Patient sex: M
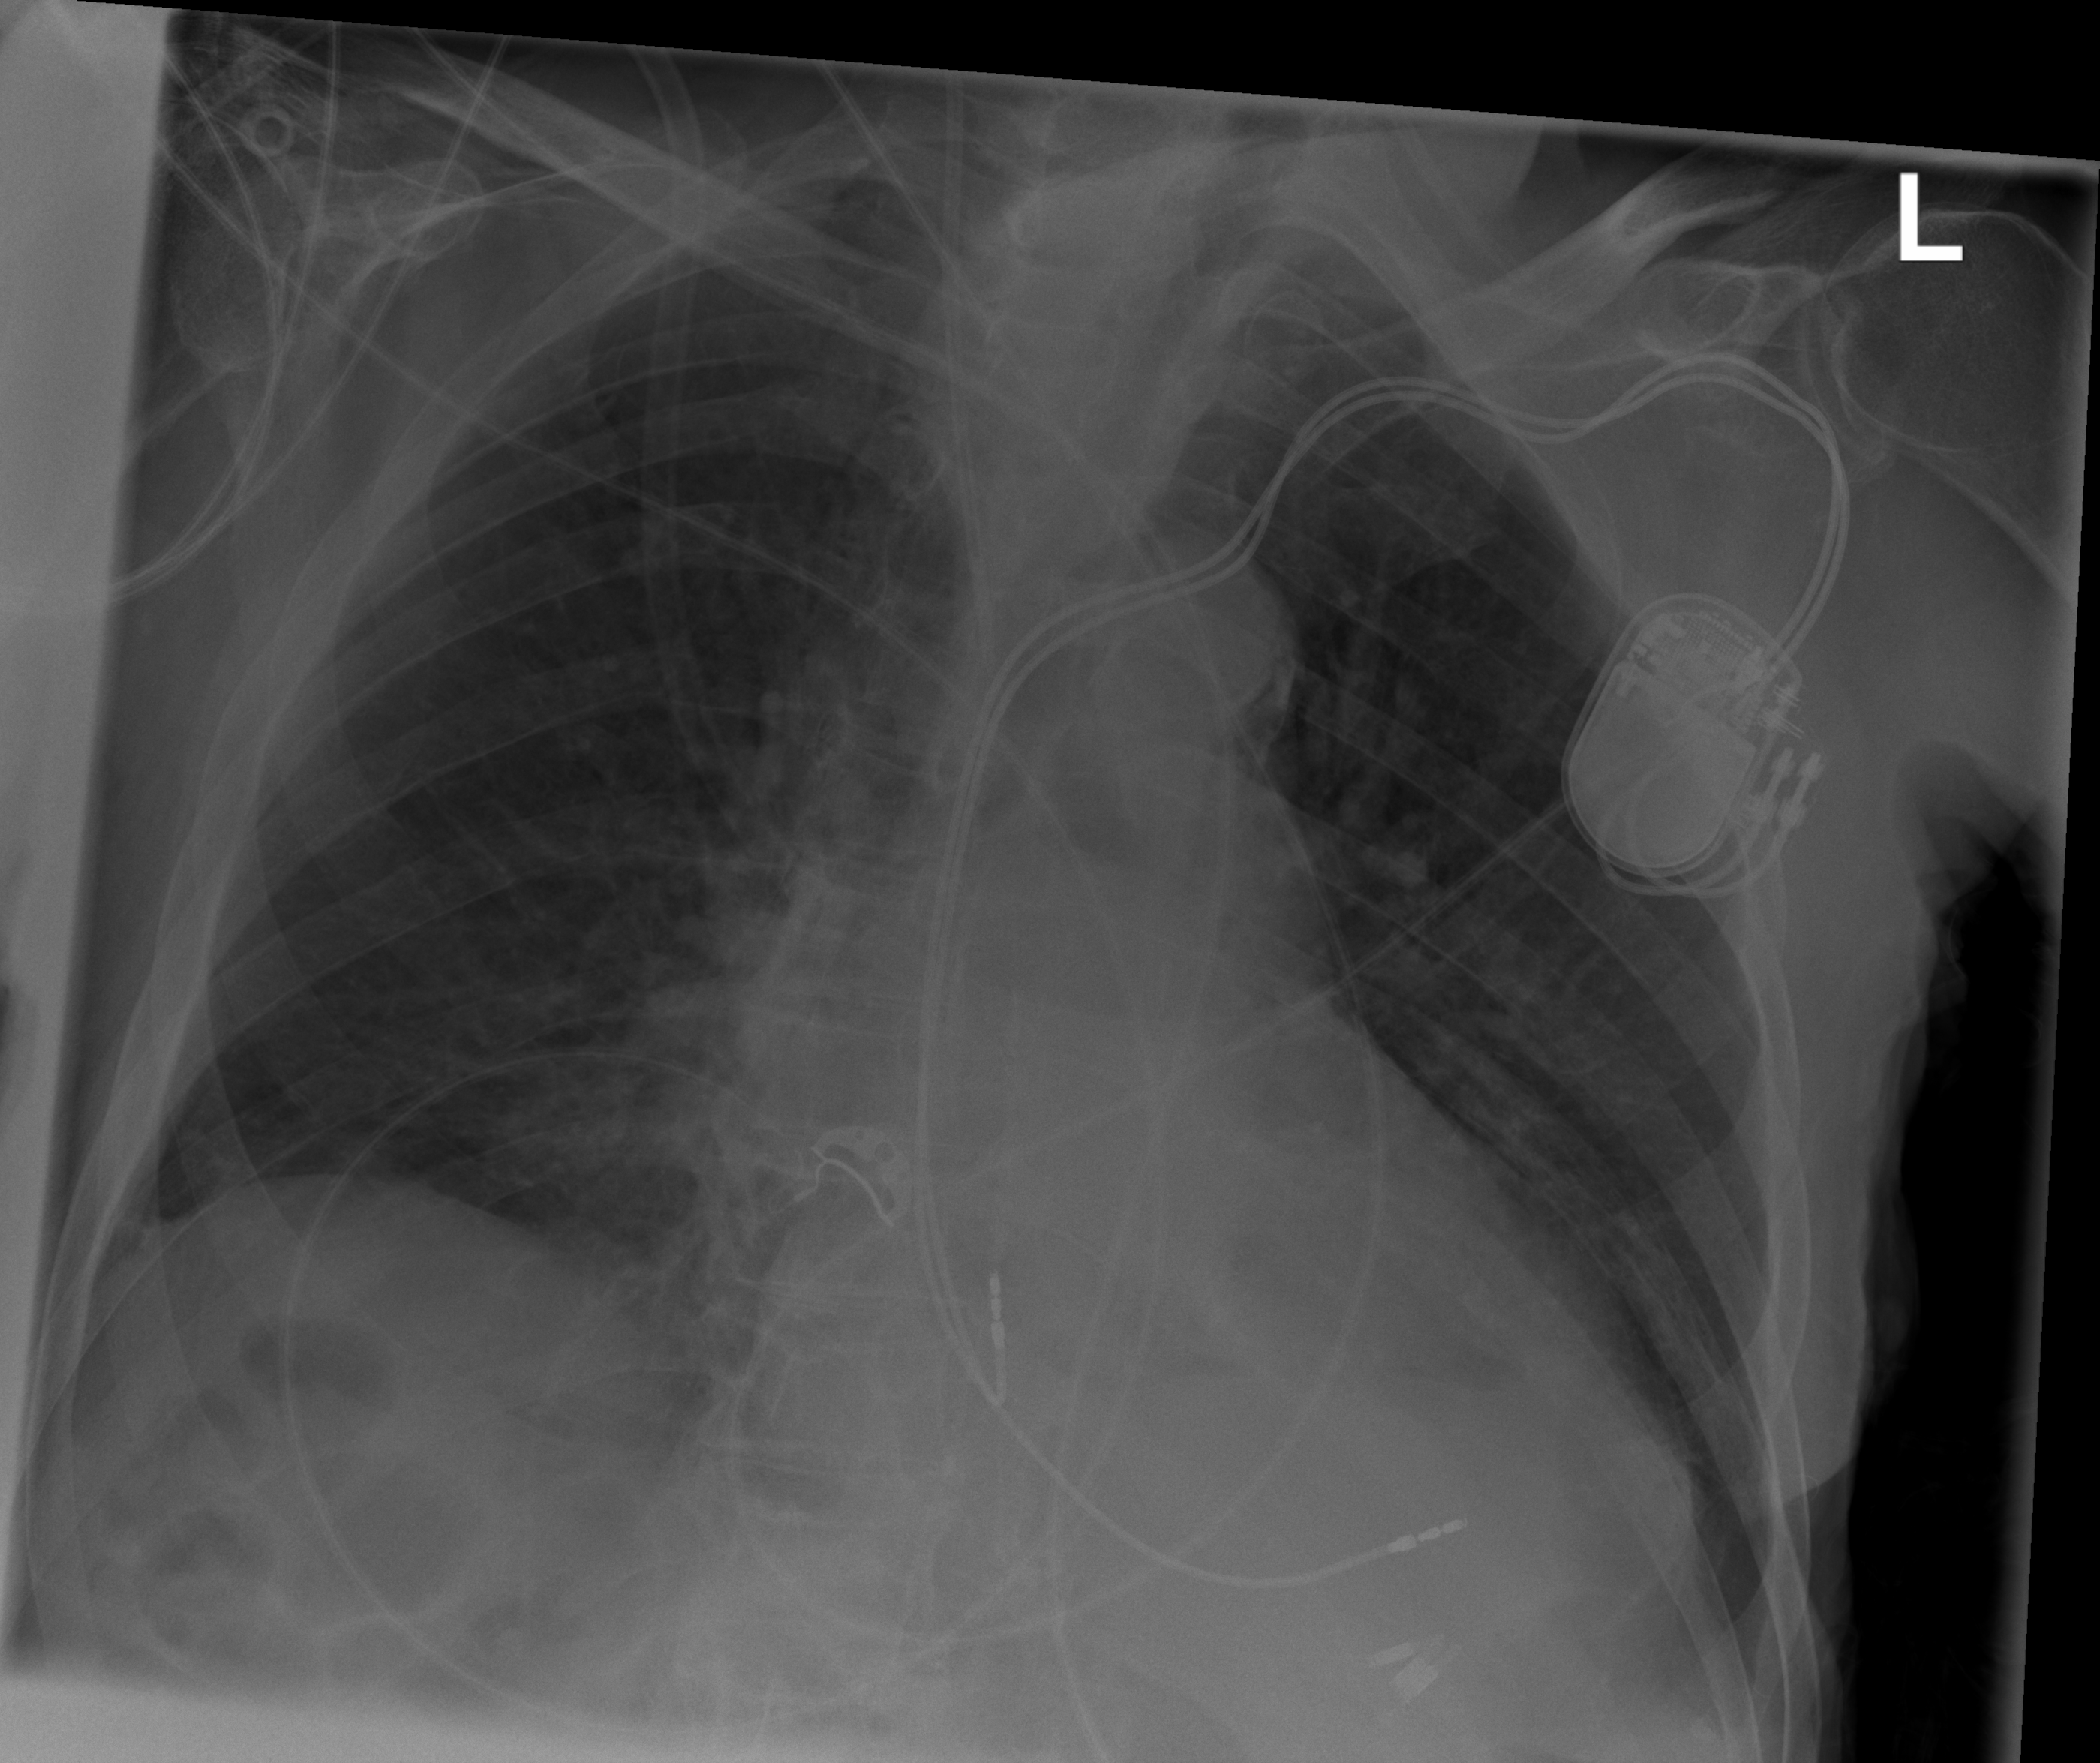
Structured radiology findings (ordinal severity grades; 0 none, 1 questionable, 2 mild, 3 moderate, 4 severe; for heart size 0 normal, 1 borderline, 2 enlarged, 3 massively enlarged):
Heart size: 0
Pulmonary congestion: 0
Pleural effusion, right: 0
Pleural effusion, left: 2
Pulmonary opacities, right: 0
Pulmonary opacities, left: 0
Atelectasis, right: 0
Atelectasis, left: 2